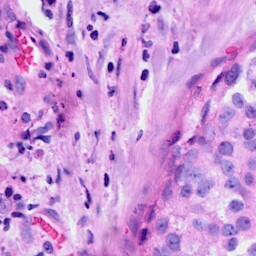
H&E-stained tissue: Breast